Question: This blue "OK" button is common in a UIWebview when you click in a <URL> at iPhone.

Are there a easy way to recreate it in code? Or I will have to create it in a hard way?
The most close code was:
'''
UISegmentedControl *buttonOK = [[UISegmentedControl alloc] initWithItems:[NSArray arrayWithObject:@"OK"]];
[buttonOK setSegmentedControlStyle:UISegmentedControlStyleBar];
[buttonOK setTintColor:[UIColor colorWithRed:0.25f green:0.51f blue:0.95f alpha:1.0f]];
[buttonOK setFrame:CGRectMake(276, 8, 38, 30)];
'''
But isn't the same...
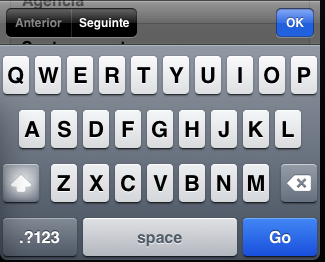
Answer: The button in the web view uses a translucent UIToolbar with a done button style:
'''
UISegmentedControl* segmentedControl = [[UISegmentedControl alloc] initWithItems:[NSArray arrayWithObjects:@"Previous", @"Next", nil]];
segmentedControl.segmentedControlStyle = UISegmentedControlStyleBar;
segmentedControl.tintColor = [UIColor blackColor];
segmentedControl.momentary = YES;
UIBarButtonItem* segmentedControlItem = [[UIBarButtonItem alloc] initWithCustomView:segmentedControl];
UIBarButtonItem* item = [[UIBarButtonItem alloc] initWithTitle:@"OK" style:UIBarButtonItemStyleDone target:self action:@selector(done:)];
UIBarButtonItem* flexSpace = [[UIBarButtonItem alloc] initWithBarButtonSystemItem:UIBarButtonSystemItemFlexibleSpace target:nil action:NULL];
UIToolbar* toolbar = [[UIToolbar alloc] initWithFrame:CGRectMake(0.0f, 0.0f, 320.0f, 44.0f)];
toolbar.barStyle = UIBarStyleBlack;
toolbar.translucent = YES;
toolbar.items = [NSArray arrayWithObjects:segmentedControlItem, flexSpace, item, nil];
[self.view addSubview:toolbar];
'''